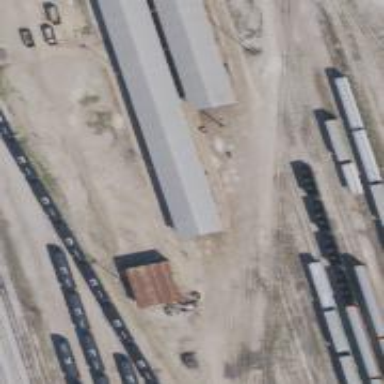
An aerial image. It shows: Railway yard used for servicing trains.